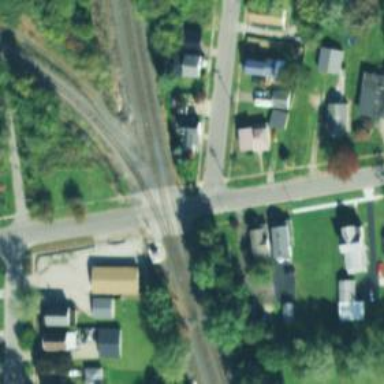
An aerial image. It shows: Crossing for the railway.